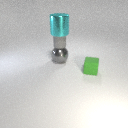
large gray metal sphere below large cyan metal cylinder